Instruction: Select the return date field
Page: home
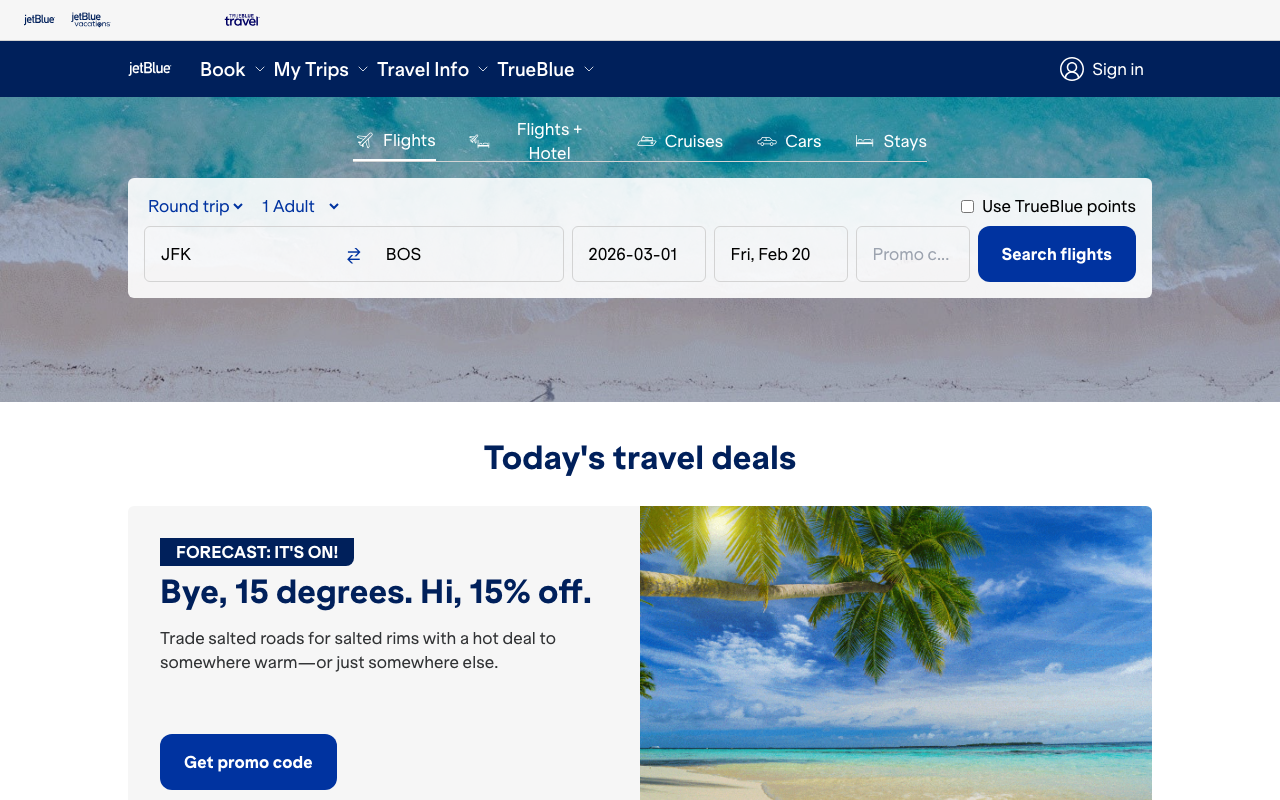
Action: click